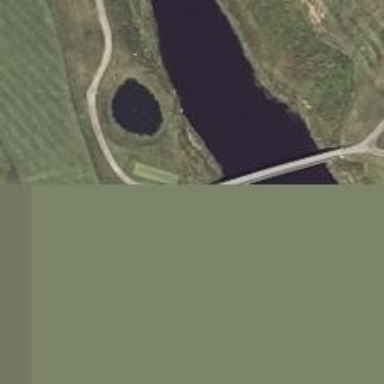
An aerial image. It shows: Path for both road and golf.